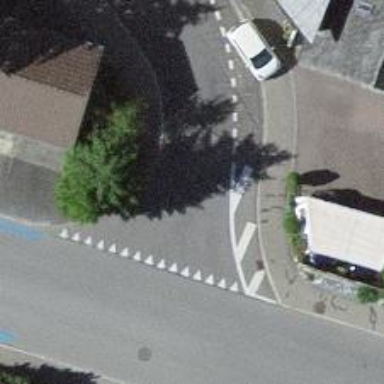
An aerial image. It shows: Zebra crossing on the road.